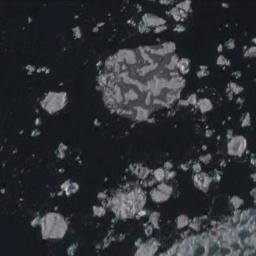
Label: sea_ice